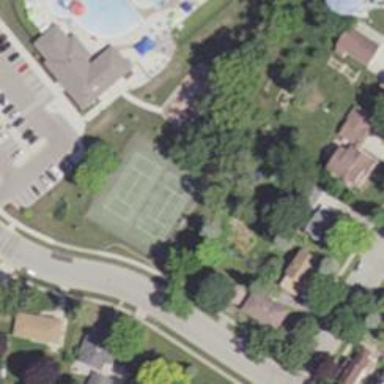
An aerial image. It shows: Tennis court on pitch.